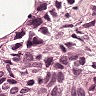
Metastatic tissue present: yes